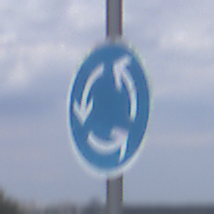
Verkehrszeichen: Kreisverkehr
Umgebung: Outdoor, Nature
Tageszeit: Midday
Wetter: PartlyCloudy
Licht: Natural
Jahreszeit: NotSpecified
Kontrast: HighContrast